Interaction volume radius: 10 \u00c5
Interaction volume height: 30 \u00c5
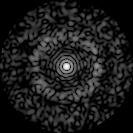
Disorder parameter: 0.8477